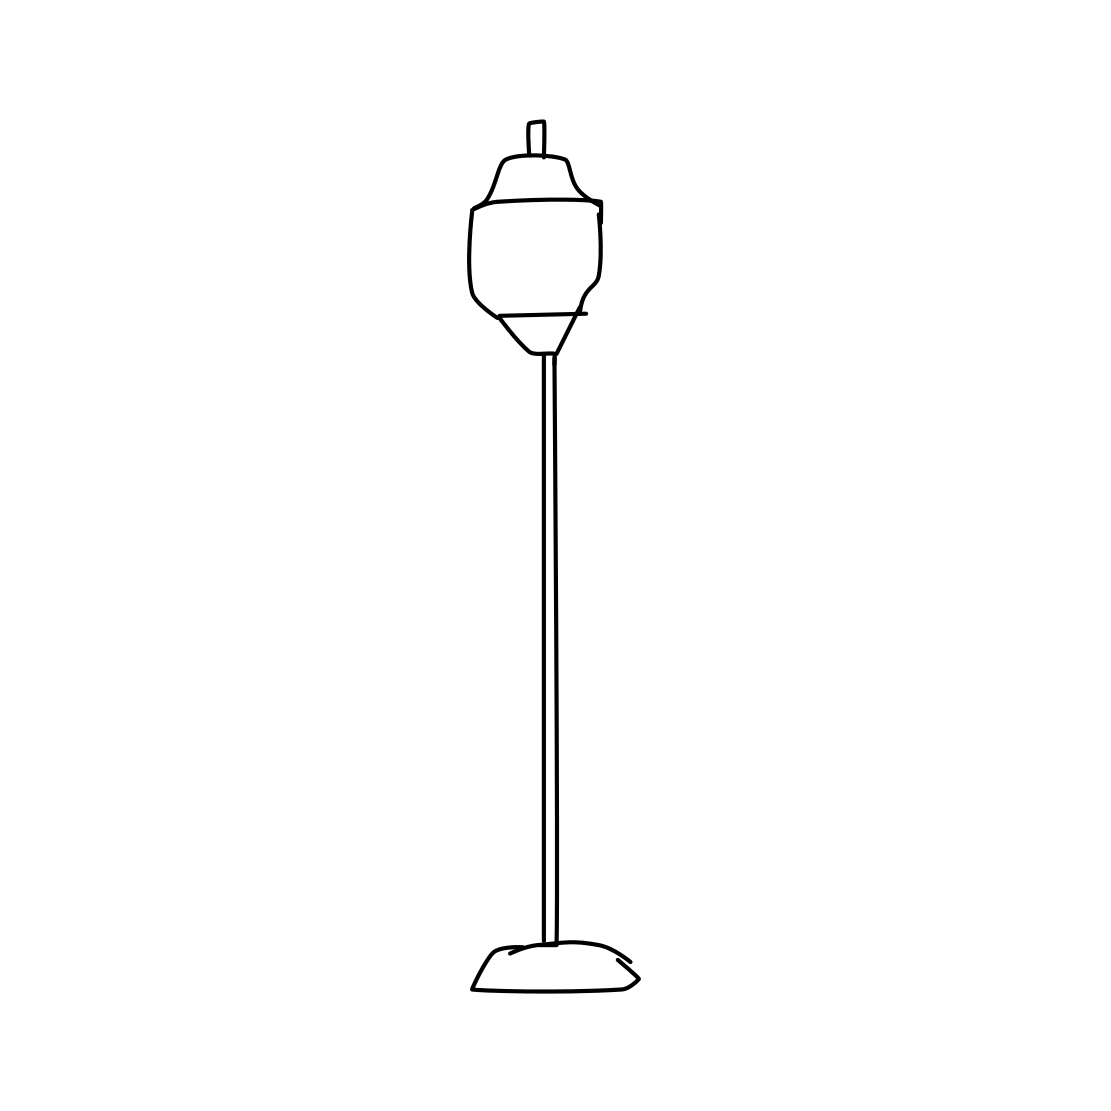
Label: streetlight